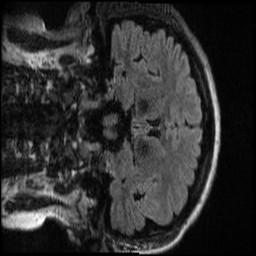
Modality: T1w
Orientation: coronal
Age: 23
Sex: female